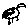
Label: bird